Question: Please have a look at the following code
'''
<RelativeLayout xmlns:android="http://schemas.android.com/apk/res/android"
xmlns:tools="http://schemas.android.com/tools"
android:layout_width="match_parent"
android:layout_height="match_parent"
android:paddingBottom="@dimen/activity_vertical_margin"
android:paddingLeft="@dimen/activity_horizontal_margin"
android:paddingRight="@dimen/activity_horizontal_margin"
android:paddingTop="@dimen/activity_vertical_margin"
tools:context=".Game" >
<TextView
android:id="@+id/numberOfQuestionsLeft"
android:layout_width="wrap_content"
android:layout_height="wrap_content"
android:layout_alignParentLeft="true"
android:layout_alignParentTop="true"
android:layout_marginLeft="20dp"
android:text="TextView" />
<TextView
android:id="@+id/numberOfCorrectAnswers"
android:layout_width="wrap_content"
android:layout_height="wrap_content"
android:layout_alignBaseline="@+id/numberOfQuestionsLeft"
android:layout_alignBottom="@+id/numberOfQuestionsLeft"
android:layout_marginLeft="34dp"
android:layout_toRightOf="@+id/numberOfQuestionsLeft"
android:text="TextView" />
<LinearLayout
android:id="@+id/linearOne"
android:layout_width="match_parent"
android:layout_height="50dp"
android:background="#49494f"
android:layout_below="@+id/numberOfCorrectAnswers"
android:paddingTop="20dp"
>
<TextView
android:id="@+id/hint"
android:layout_width="wrap_content"
android:layout_height="match_parent"
android:layout_marginBottom="30dp"
android:text="Medium Text"
android:textColor="#ffffff" />
</LinearLayout>
</RelativeLayout>
'''
This gives the following

As you can see, the 'hint' textview which should appear inside the Linear Layout is not visible. Why is this? Please
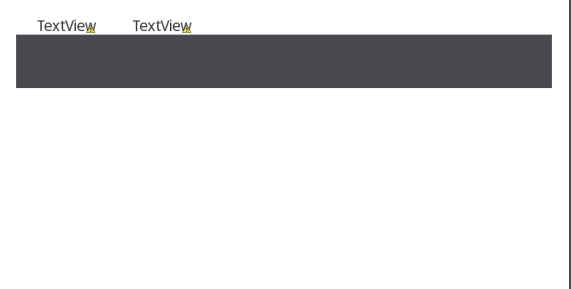
Answer: Remove 'android:layout_marginBottom="30dp"' from your hint text view :
'''
<LinearLayout
android:id="@+id/linearOne"
android:layout_width="match_parent"
android:layout_height="50dp"
android:background="#49494f"
android:layout_below="@+id/numberOfCorrectAnswers"
android:paddingTop="20dp" >
<TextView
android:id="@+id/hint"
android:layout_width="wrap_content"
android:layout_height="match_parent"
android:text="Medium Text"
android:textColor="#ffffff" />
</LinearLayout >
'''
Actually you dont need that Linear Layout, just do like this :
'''
<RelativeLayout xmlns:android="http://schemas.android.com/apk/res/android"
xmlns:tools="http://schemas.android.com/tools"
android:layout_width="match_parent"
android:layout_height="match_parent"
android:paddingBottom="@dimen/activity_vertical_margin"
android:paddingLeft="@dimen/activity_horizontal_margin"
android:paddingRight="@dimen/activity_horizontal_margin"
android:paddingTop="@dimen/activity_vertical_margin"
tools:context=".Game" >
<TextView
android:id="@+id/numberOfQuestionsLeft"
android:layout_width="wrap_content"
android:layout_height="wrap_content"
android:layout_alignParentLeft="true"
android:layout_alignParentTop="true"
android:layout_marginLeft="20dp"
android:text="TextView" />
<TextView
android:id="@+id/numberOfCorrectAnswers"
android:layout_width="wrap_content"
android:layout_height="wrap_content"
android:layout_alignBaseline="@+id/numberOfQuestionsLeft"
android:layout_alignBottom="@+id/numberOfQuestionsLeft"
android:layout_marginLeft="34dp"
android:layout_toRightOf="@+id/numberOfQuestionsLeft"
android:text="TextView" />
<TextView
android:id="@+id/hint"
android:background="#49494f"
android:paddingTop="20dp"
android:layout_below="@+id/numberOfCorrectAnswers"
android:layout_width="match_parent"
android:layout_height="50dp"
android:layout_marginBottom="30dp"
android:text="Medium Text"
android:textColor="#ffffff" />
</RelativeLayout >
'''